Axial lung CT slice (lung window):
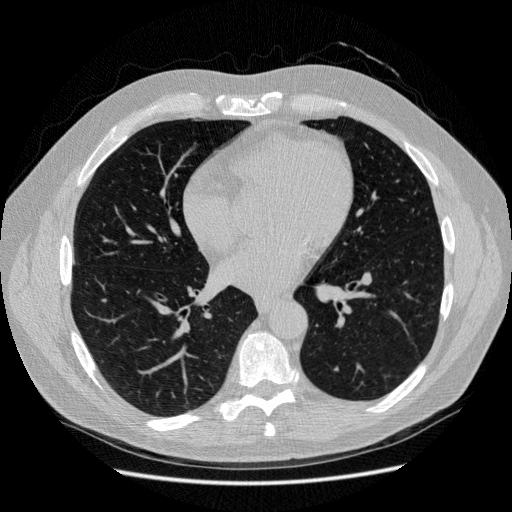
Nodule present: no